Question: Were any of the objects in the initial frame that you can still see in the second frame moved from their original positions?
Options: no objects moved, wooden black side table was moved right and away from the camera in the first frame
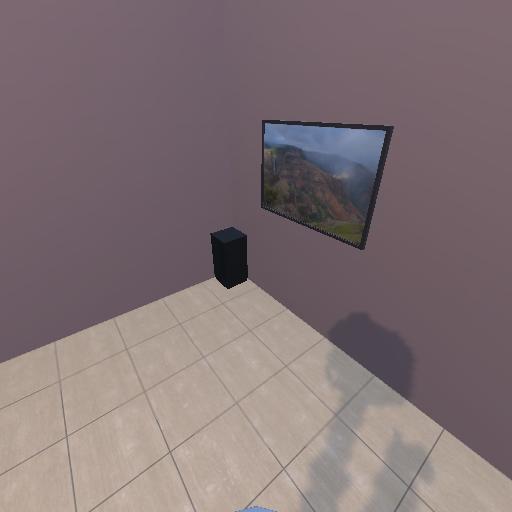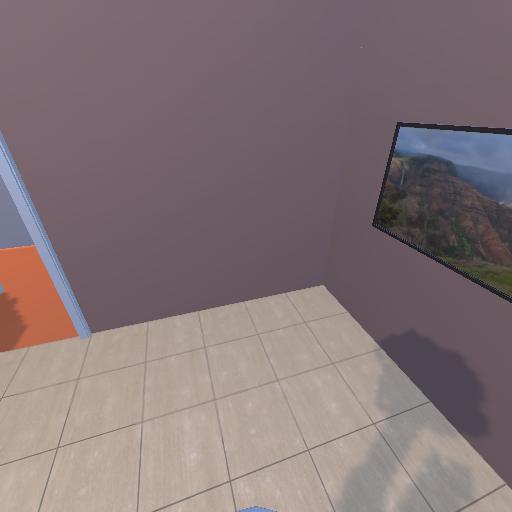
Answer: no objects moved